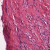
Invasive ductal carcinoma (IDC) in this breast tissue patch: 0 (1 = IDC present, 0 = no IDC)